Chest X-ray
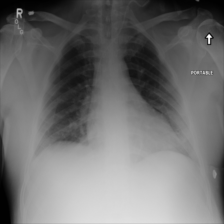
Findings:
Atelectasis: negative
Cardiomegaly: negative
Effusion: negative
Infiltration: negative
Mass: negative
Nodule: negative
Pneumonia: negative
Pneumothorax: negative
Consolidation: negative
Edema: negative
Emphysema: negative
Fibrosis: negative
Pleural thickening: negative
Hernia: negative